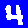
Digit: 4